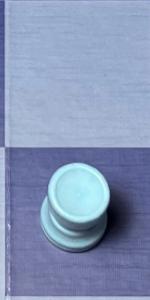
Label: Rook_White